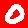
Digit: 0